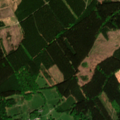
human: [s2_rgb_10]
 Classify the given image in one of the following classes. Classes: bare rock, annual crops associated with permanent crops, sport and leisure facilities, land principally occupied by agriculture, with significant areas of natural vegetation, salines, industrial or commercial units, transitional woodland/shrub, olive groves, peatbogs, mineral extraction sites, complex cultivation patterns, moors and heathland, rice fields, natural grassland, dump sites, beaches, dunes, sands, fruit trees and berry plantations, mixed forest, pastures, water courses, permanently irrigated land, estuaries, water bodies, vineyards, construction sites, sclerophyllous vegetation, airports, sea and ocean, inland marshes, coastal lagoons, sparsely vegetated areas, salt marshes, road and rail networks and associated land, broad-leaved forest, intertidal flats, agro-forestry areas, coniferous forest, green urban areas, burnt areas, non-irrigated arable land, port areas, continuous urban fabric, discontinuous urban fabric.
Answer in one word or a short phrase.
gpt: pastures, broad-leaved forest, coniferous forest, mixed forest, transitional woodland/shrub